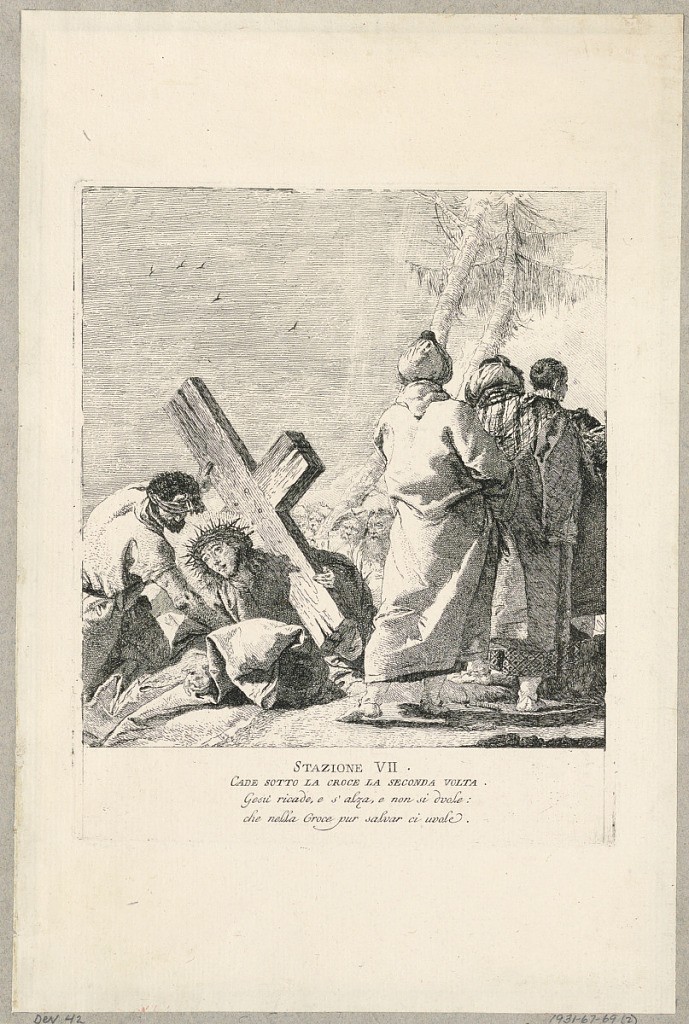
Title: Via crucis - Station VII, He Falls Beneath the Cross the Second Time
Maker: Giovanni Domenico Tiepolo, Italian, 1727 – 1804
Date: ca. 1749
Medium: Etching on cream laid paper
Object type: Print
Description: First state